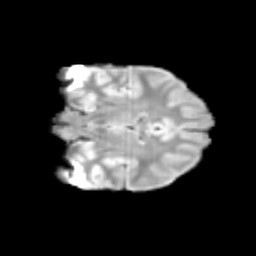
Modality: T2w
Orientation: coronal
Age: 10
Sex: female
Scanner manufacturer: siemens
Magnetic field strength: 3 T
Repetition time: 3.8 s
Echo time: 0.07 s